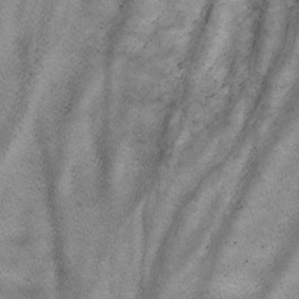
Label: non_frost